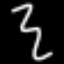
Label: squiggle